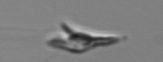
Label: Chrysochromulina_lanceolata